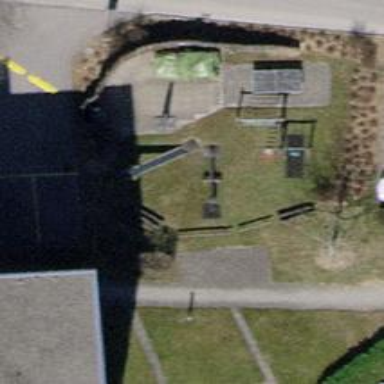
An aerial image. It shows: Playground with slide.